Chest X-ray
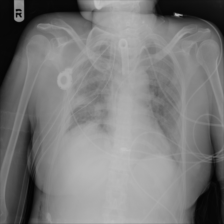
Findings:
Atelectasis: negative
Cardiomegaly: negative
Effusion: negative
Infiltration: negative
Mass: negative
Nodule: negative
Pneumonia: negative
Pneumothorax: negative
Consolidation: positive
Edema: negative
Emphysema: negative
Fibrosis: negative
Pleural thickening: negative
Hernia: negative